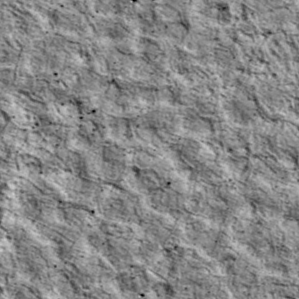
Label: non_frost